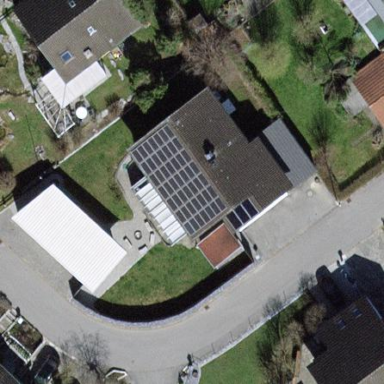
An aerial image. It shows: Simple and straightforward house.